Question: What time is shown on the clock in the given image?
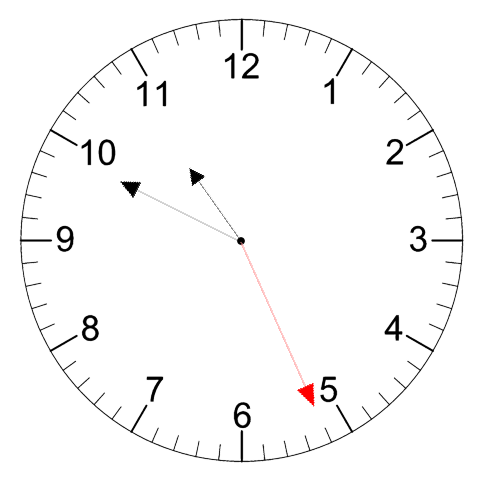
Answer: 10:49:26